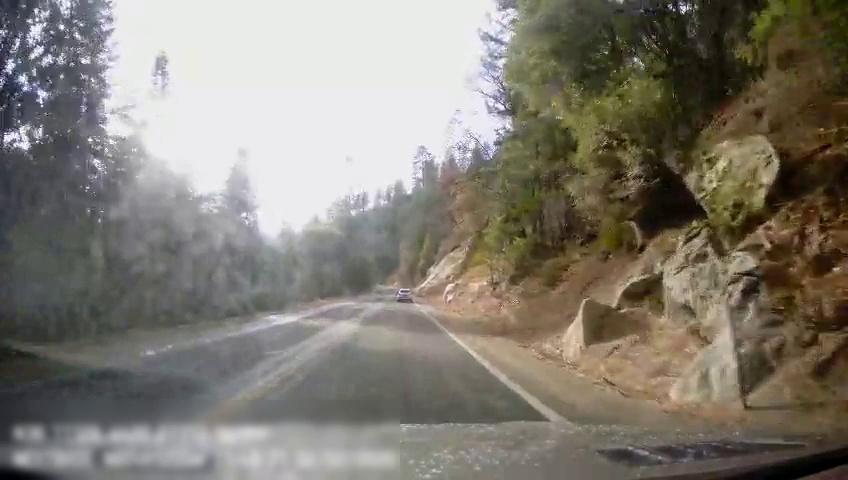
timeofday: Day
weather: Sunny
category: Drivable Space
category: Vehicles | Car
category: Lanes | Opposite Lane
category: Lanes | Current Lane